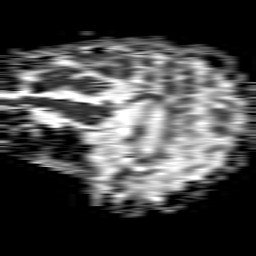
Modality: ADC
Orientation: sagittal
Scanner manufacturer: philips
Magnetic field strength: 1.5 T
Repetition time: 4.6 s
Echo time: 0.08941 s